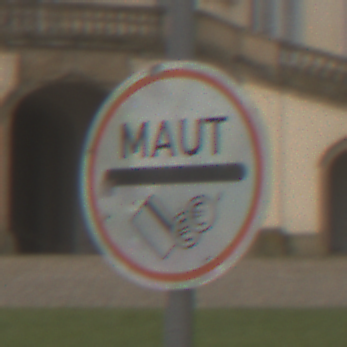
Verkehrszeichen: MautflichtigeStrecke
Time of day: MorningAfternoon
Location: Outdoor (Suburban)
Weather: Overcast
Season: NotSpecified
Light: Natural